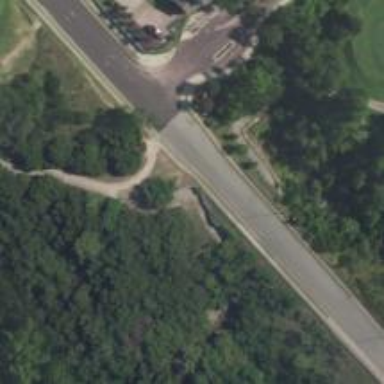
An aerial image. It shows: Path for golf carts.